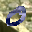
Label: 0